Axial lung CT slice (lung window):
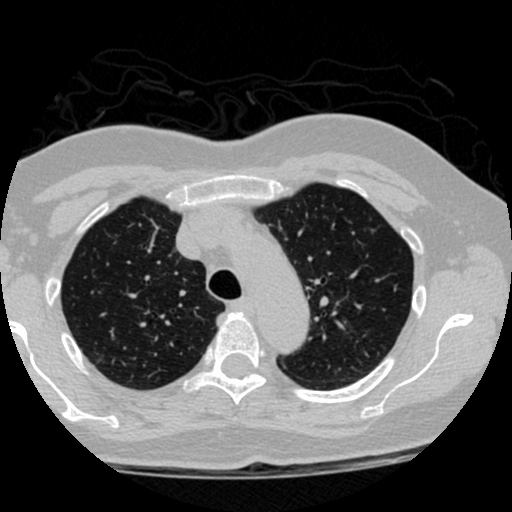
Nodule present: yes
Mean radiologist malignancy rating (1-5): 3.333